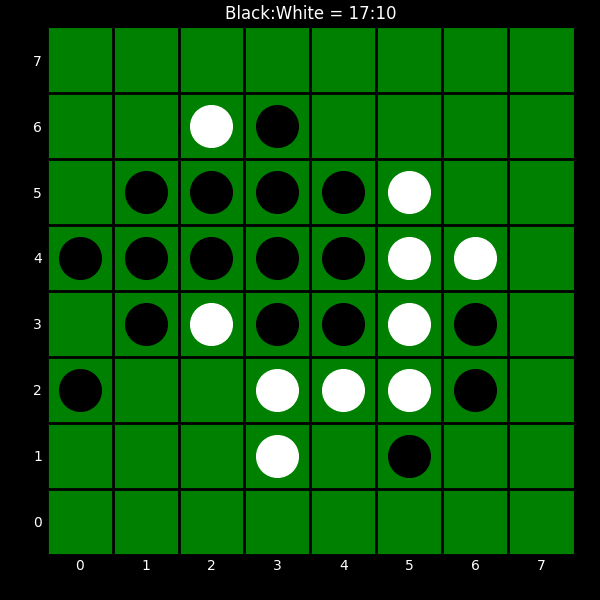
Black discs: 17
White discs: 10